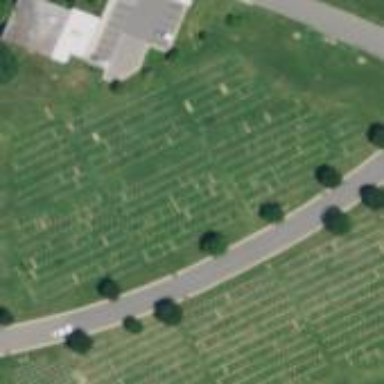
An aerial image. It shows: Section in the cemetery.